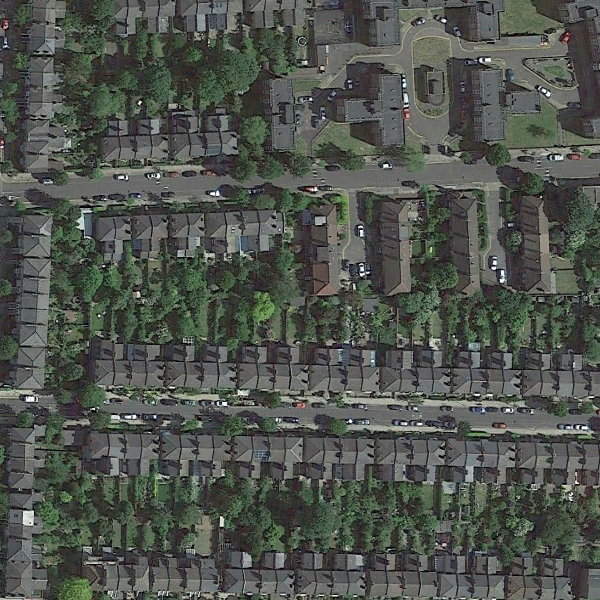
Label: DenseResidential